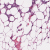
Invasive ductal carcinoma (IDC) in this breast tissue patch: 1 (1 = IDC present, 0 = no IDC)